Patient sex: M
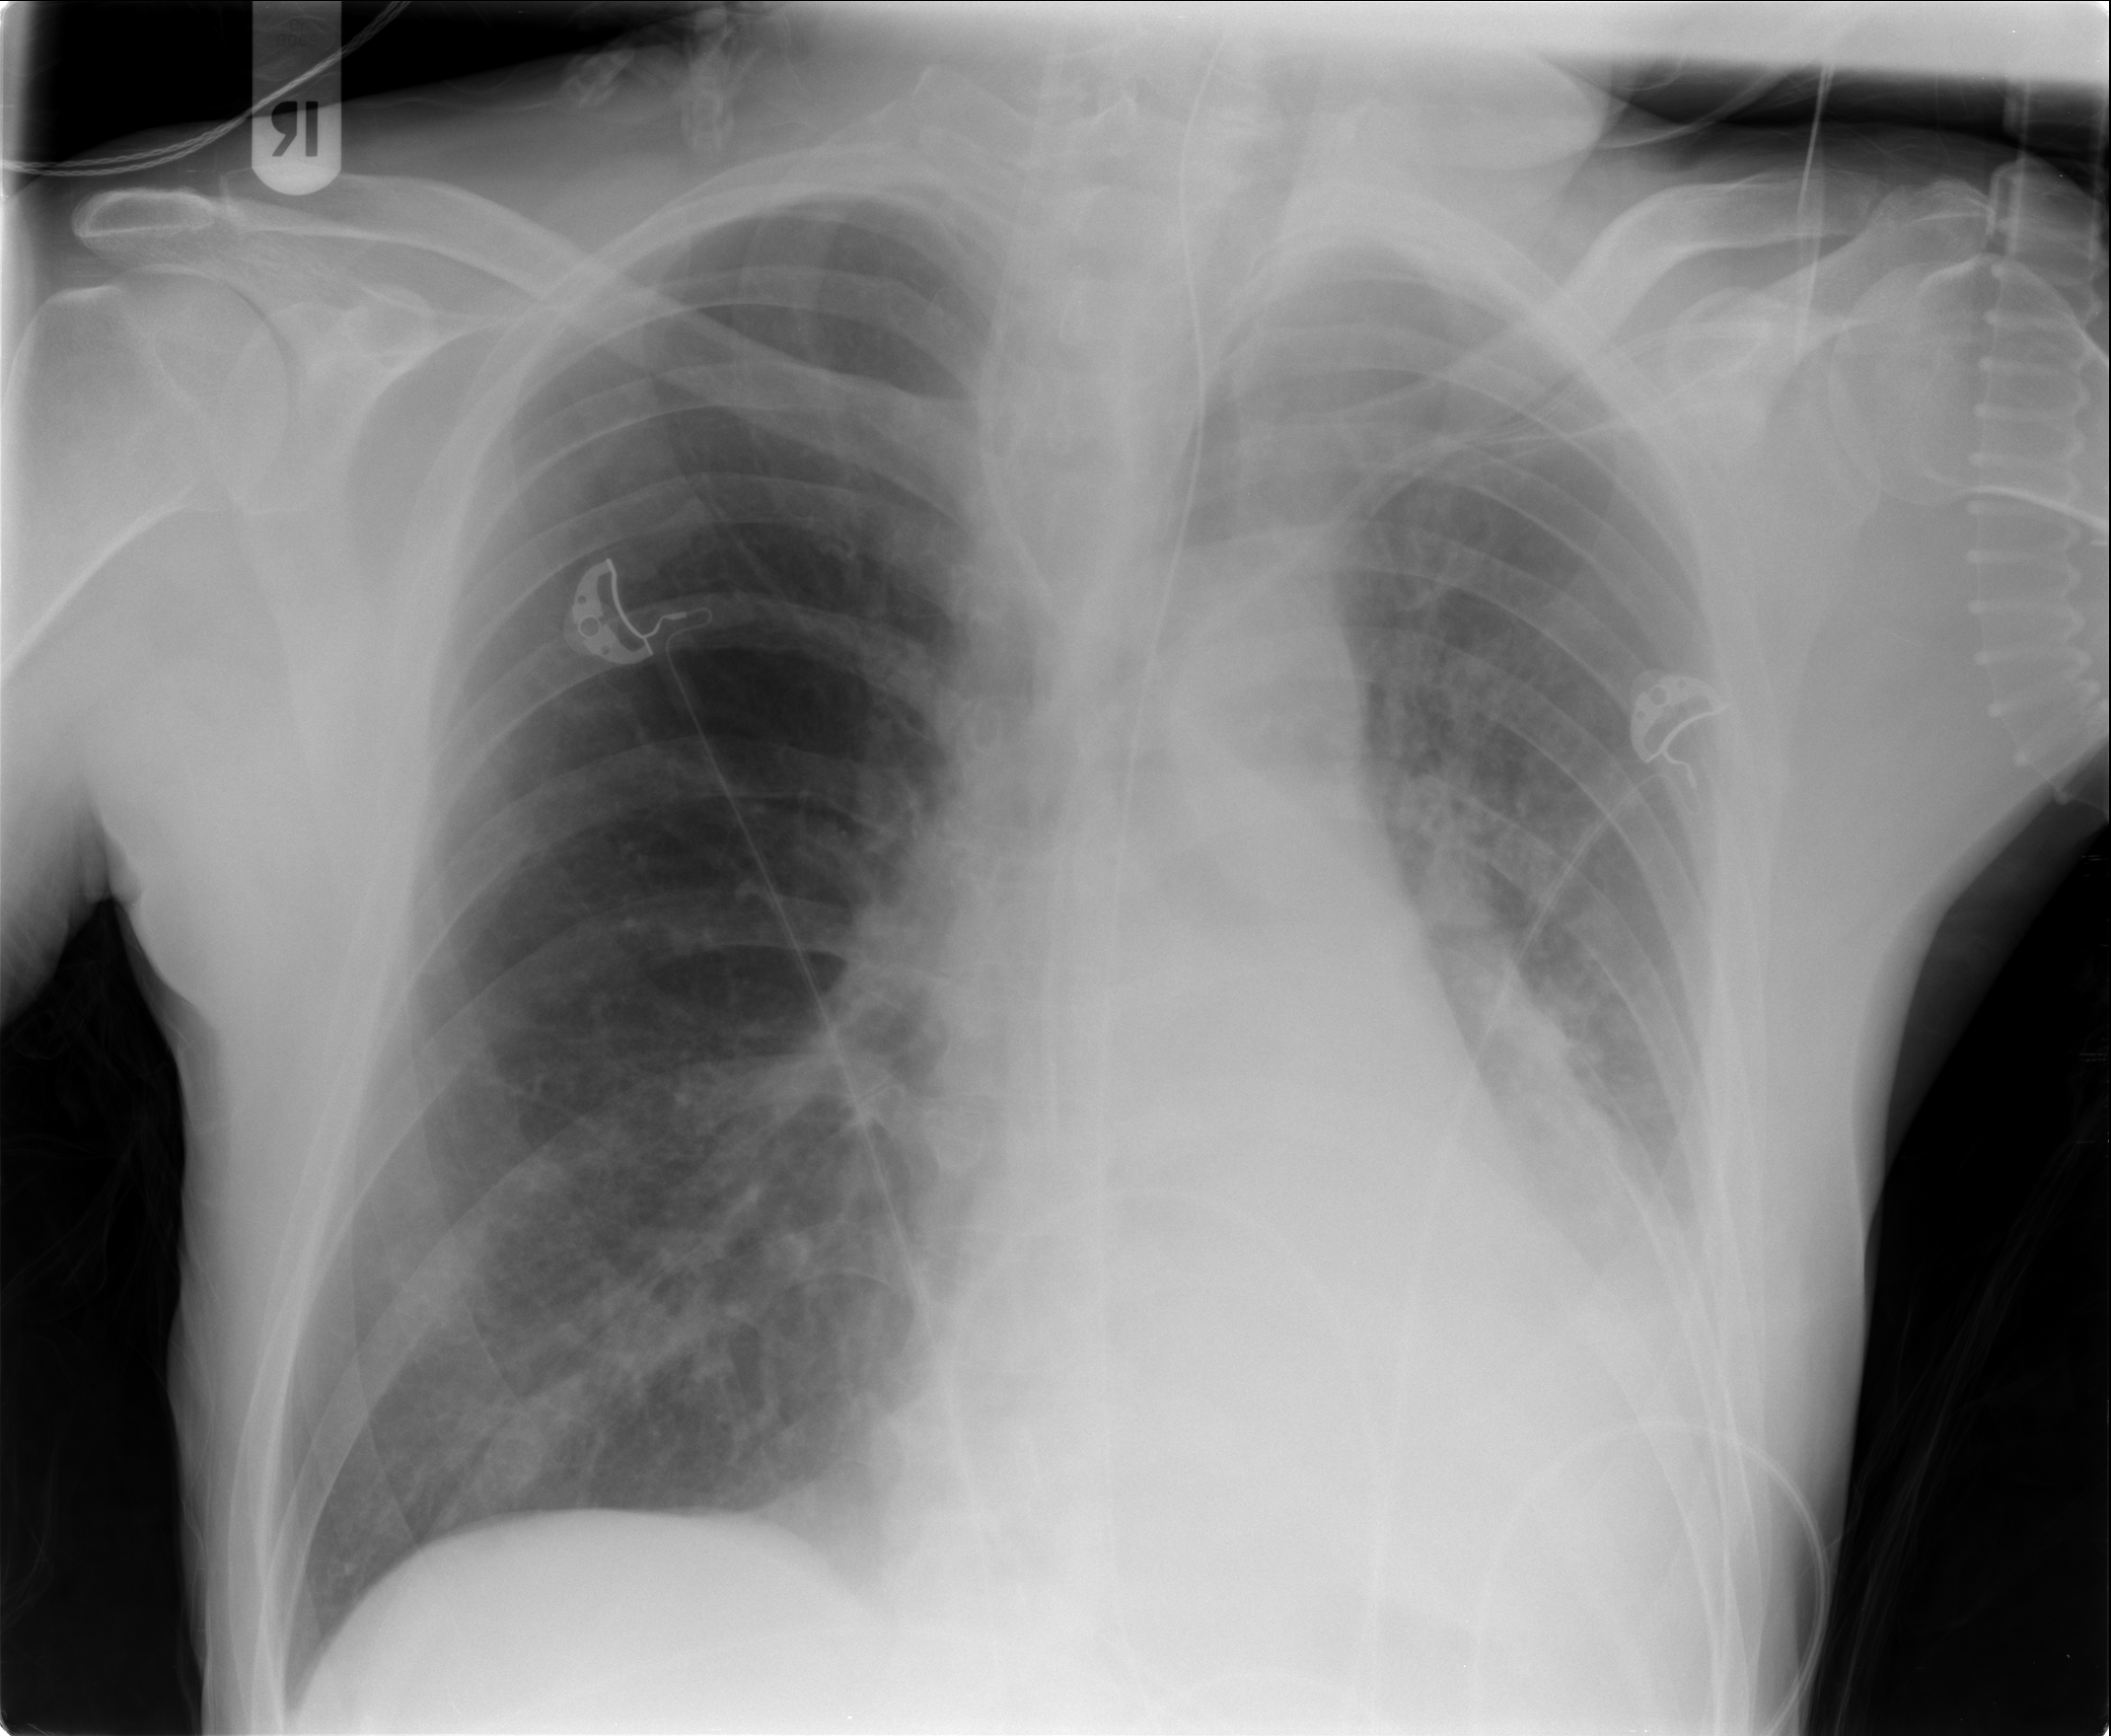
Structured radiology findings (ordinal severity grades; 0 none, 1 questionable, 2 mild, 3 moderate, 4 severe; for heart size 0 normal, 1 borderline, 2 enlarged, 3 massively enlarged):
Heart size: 0
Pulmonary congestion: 0
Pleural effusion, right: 0
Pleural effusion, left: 2
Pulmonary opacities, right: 1
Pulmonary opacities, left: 3
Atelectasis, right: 1
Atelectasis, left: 2